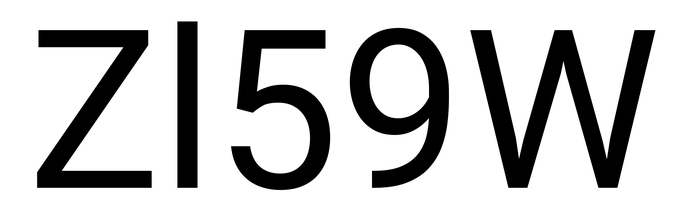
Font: Roboto_Regular